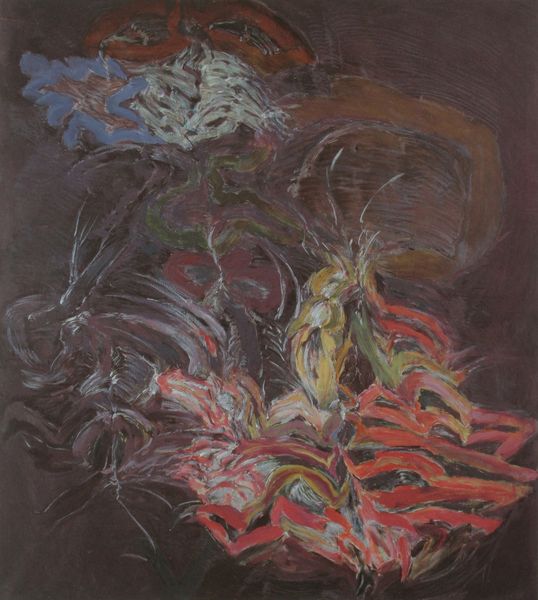
Titel: Narrenkappe
Künstler: Hann Trier
Institution: Im Besitz des Künstlers
Schlagwörter: baum, blau, dunkel, feder, schatten, vogel, weiß, gelb, grün, ocker, bewegung, blume, blumen, braun, bunt, frau, grau, hell, licht, nacht, orange, schwarz, blüte, blüten, rot, expressionismus, malerei, muster, federn, öl, pastos, pflanze, pflanzen, kontrast, rosa, chaos, wellen, düster, bogen, abstrakt, farben, fläche, flächen, modern, wüst, farbe, formen, linien, wild, floral, streifen, tiefe, ölfarbe, striche, abstraktion, blumenstrauß, bögen, expressionistisch, wurzel, munch, strich, macke, trüb, organisch, wurzeln, expressiv, belebt, bänder, phantasie, opak, lebendig, informel, blu, lienien, baruntöne, trier, abstrakte blumen, dfadf, gediegene farben, häßlcih, ich seh nichts, mustern